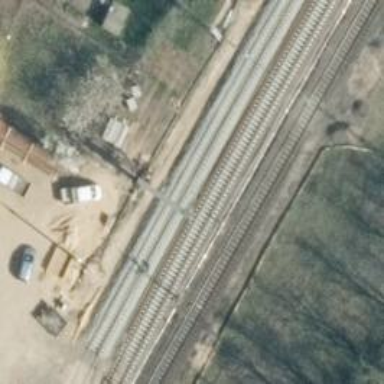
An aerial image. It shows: Railway track with contact lines for electrification.